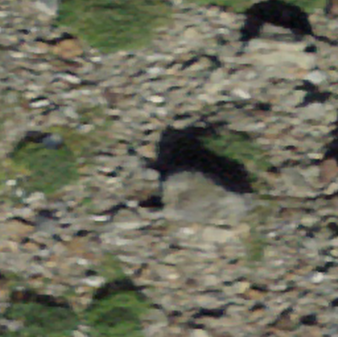
Label: bouldering_area